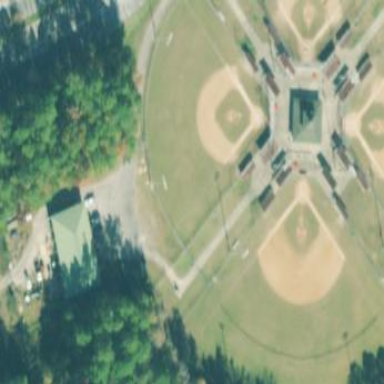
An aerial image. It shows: Softball pitch for leisure and sport activities.